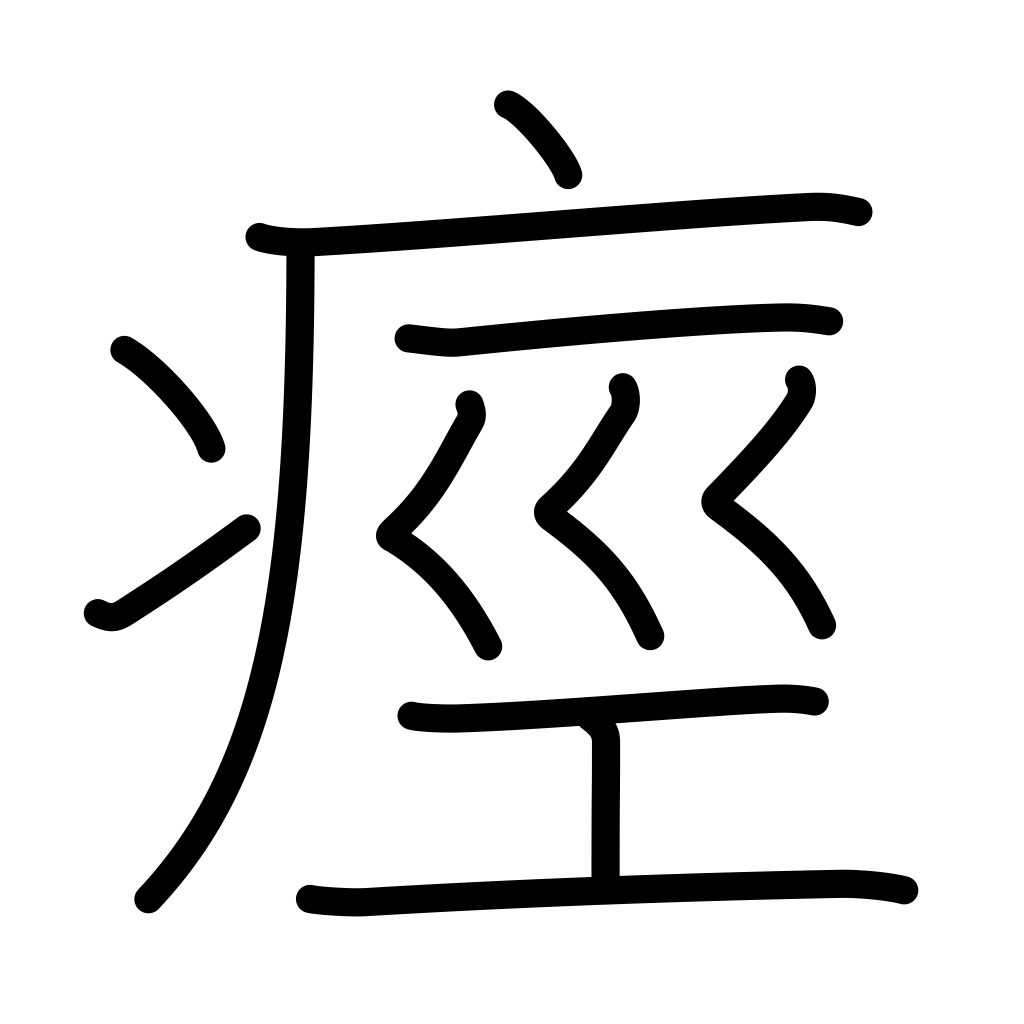
Meaning: have a cramp